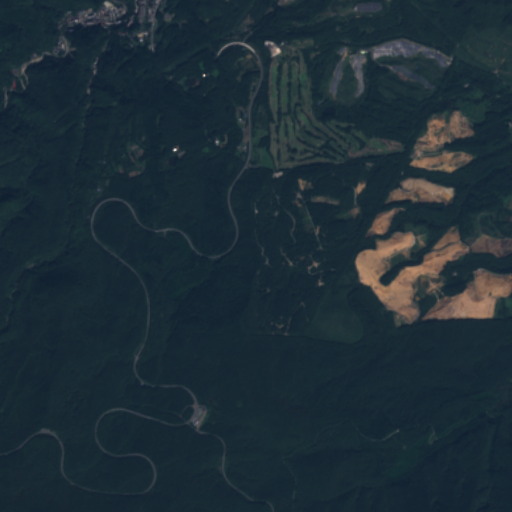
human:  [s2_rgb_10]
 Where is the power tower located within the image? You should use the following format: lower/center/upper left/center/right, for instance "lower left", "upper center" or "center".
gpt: The power tower is located in the upper left of the image.
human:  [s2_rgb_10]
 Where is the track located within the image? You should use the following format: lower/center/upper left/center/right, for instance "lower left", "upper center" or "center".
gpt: The track is located in the upper left of the image.
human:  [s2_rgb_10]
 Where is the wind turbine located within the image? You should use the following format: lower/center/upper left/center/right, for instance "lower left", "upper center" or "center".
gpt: The wind turbine is located in the lower center of the image.
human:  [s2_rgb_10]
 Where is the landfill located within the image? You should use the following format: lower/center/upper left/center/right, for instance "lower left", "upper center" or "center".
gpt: There is no landfill in the image.